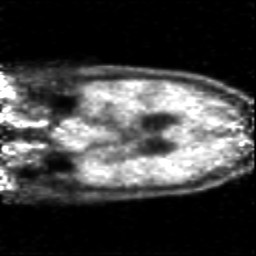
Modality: PET
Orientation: coronal
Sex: male
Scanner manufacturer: siemens